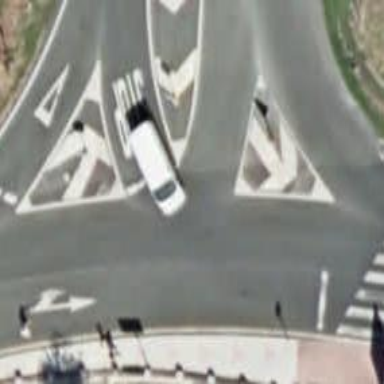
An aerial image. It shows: Stop road.